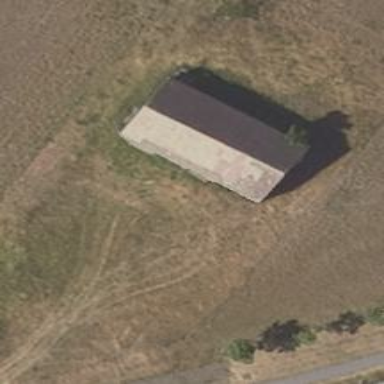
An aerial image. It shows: Barn.